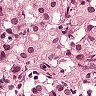
Metastatic tissue present: yes